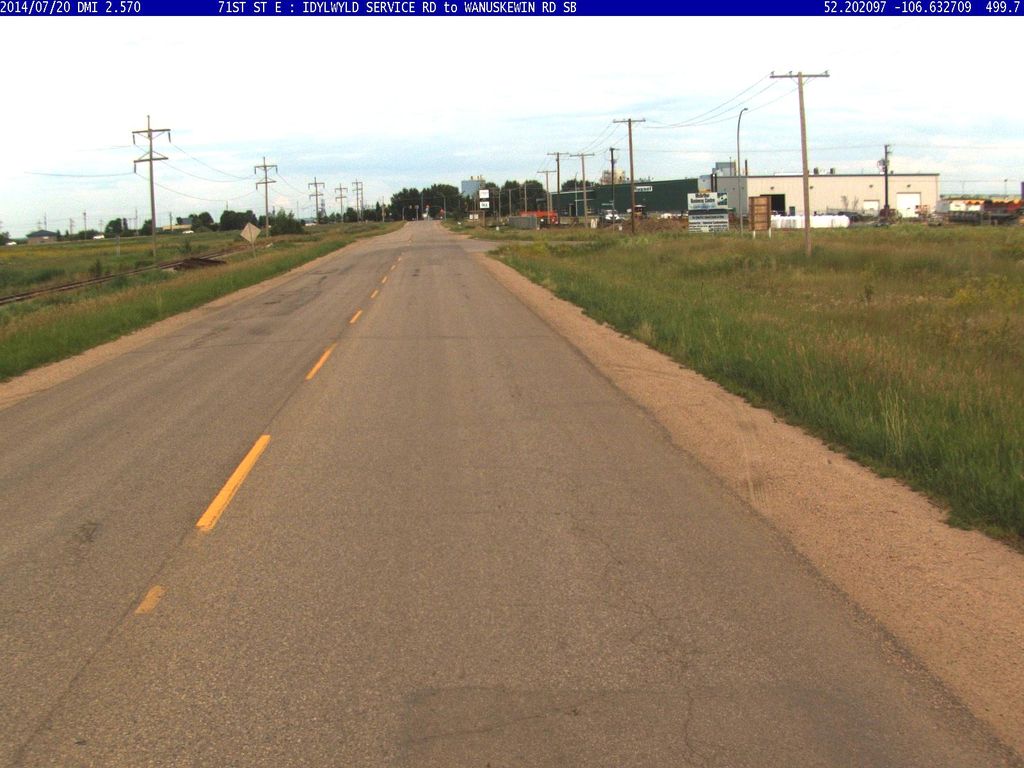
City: saskatoon